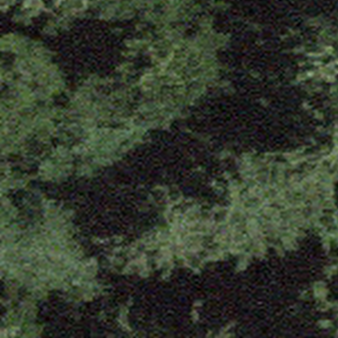
Label: other